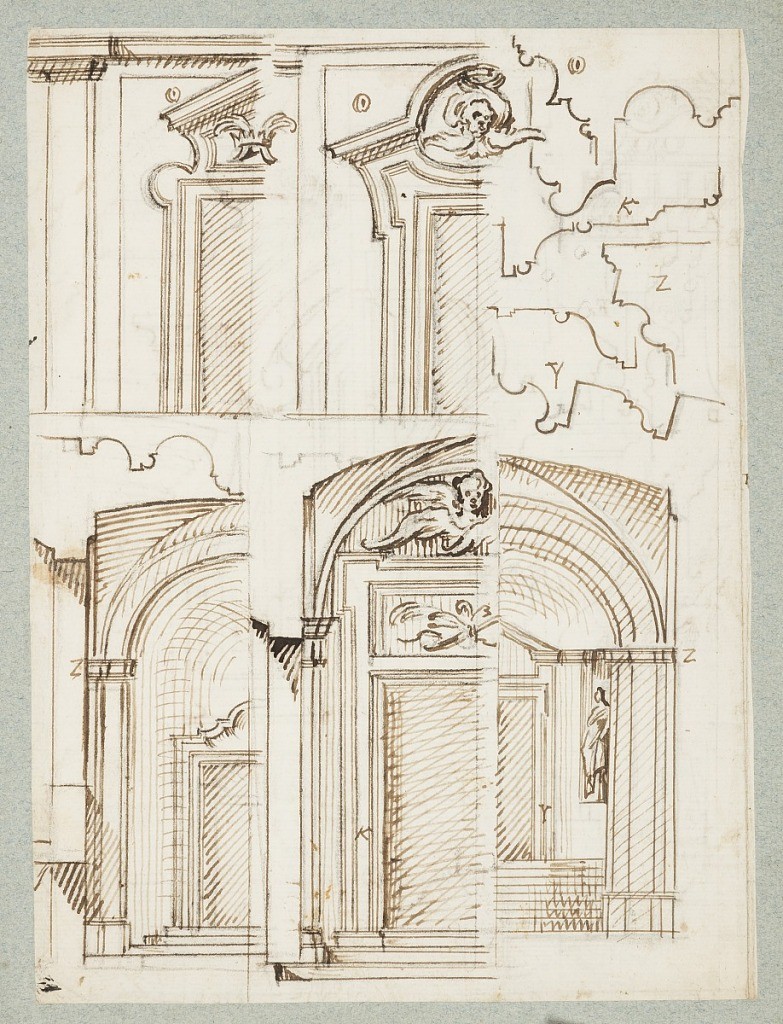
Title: Album page
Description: ne sheet of paper drawn on recto and verso, mounted onto an album page with window cutout to see verso